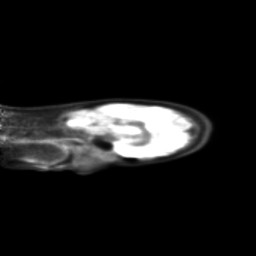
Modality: PET
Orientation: sagittal
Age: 18
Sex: female
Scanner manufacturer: siemens